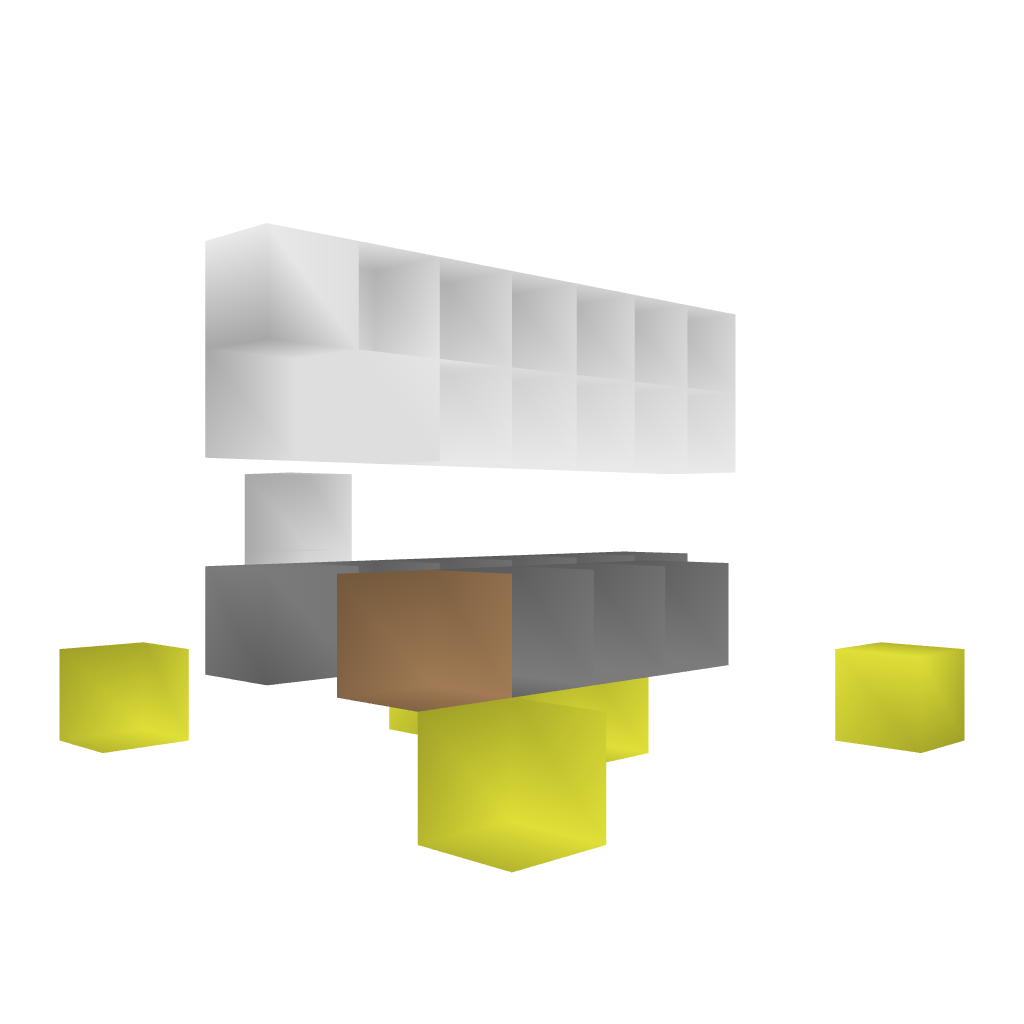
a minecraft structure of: Cake Cafe bad low quality